Current action and preconditions to check: path_clear

Your task: For each precondition in the list above, predict whether it will hold at this action.

Consider the current scene as observed from the mobile robot's camera, and analyze the predicted future states of all dynamic agents (e.g., people, animals, vehicles, or any moving entities) within the NEXT SECOND.

IMPORTANT: Only answer "very likely" if you are absolutely certain—based on strong, clear evidence—that a dynamic agent will violate the precondition in the predicted future state. Do NOT answer "very likely" for unlikely, ambiguous, or low-probability risks.

Ask yourself for each precondition: Is there a high probability, with clear and convincing evidence, that the predicted future states of any dynamic agent will interfere with the predicted future state of the currently executing action within the NEXT SECOND, causing that precondition to fail?

Assess the risk level based on these predictions. Use "likely" or "very likely" if motions create a clear risk of interference.

Use "neutral" or "improbable" if agents are nearby but their predicted paths are clearly diverging or non-conflicting.

Failure Risk Categories: "very improbable", "improbable", "neutral", "likely", "very likely"

Answer Format: Output ONLY the probability_of_failure value from these categories: "very improbable", "improbable", "neutral", "likely", "very likely"

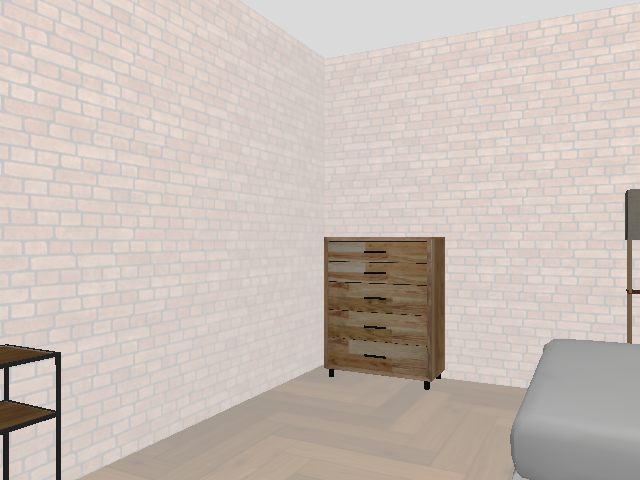

Answer: very improbable